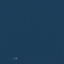
Land use / land cover: SeaLake